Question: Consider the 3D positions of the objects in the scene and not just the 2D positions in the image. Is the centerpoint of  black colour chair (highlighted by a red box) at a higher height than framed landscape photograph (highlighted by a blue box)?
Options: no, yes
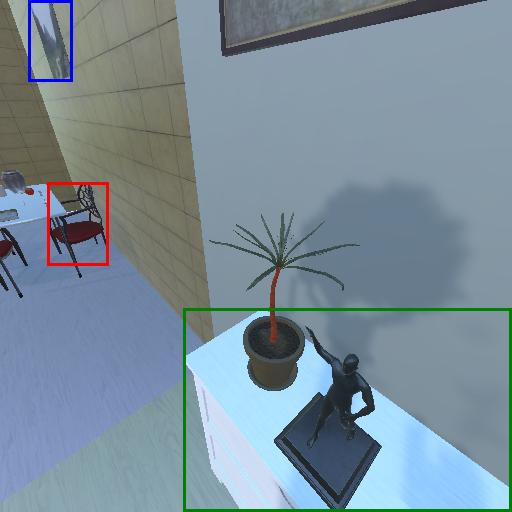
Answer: no